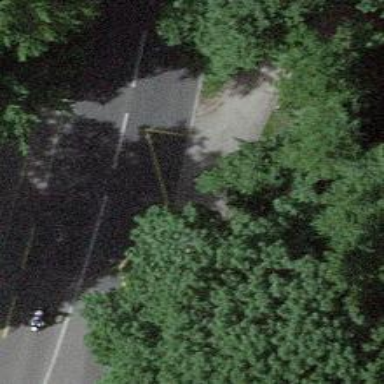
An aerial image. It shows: Bus stop along the road.